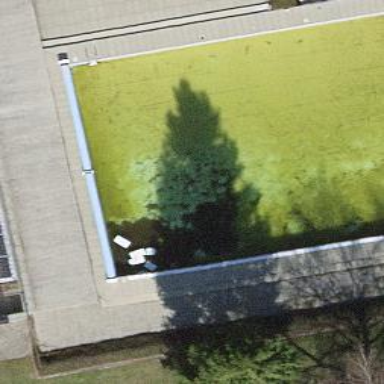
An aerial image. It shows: Swimming pool within leisure land area designed for swimming activities.